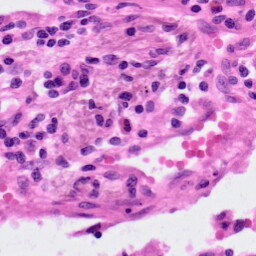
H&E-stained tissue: Lung